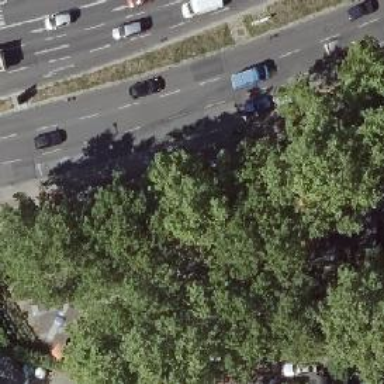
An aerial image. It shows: There is shelter in the scene.